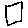
Label: square